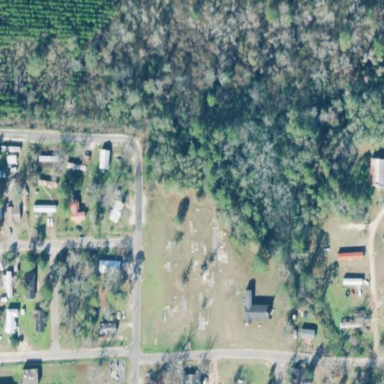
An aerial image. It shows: Cemetery.